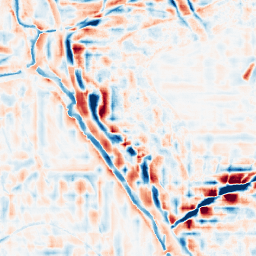
Category: wavelet
Decomposition family: wavelet_reverse_biorthogonal
Decomposition parameters: wavelet: rbio2.4
level: 4
Upsampling method: quintic
Upsampling parameters: scale: 2
Upsampling scale: 2